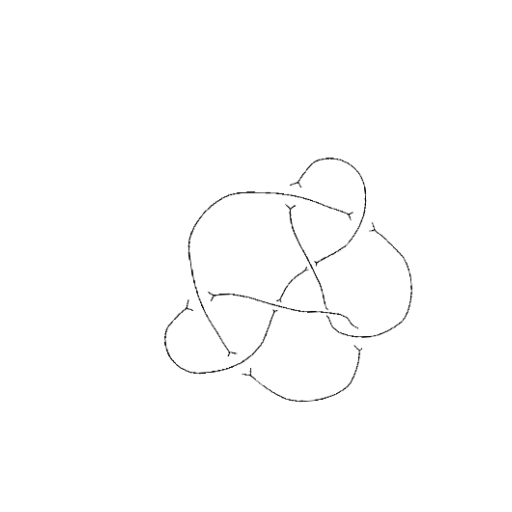
Crossing number: 8